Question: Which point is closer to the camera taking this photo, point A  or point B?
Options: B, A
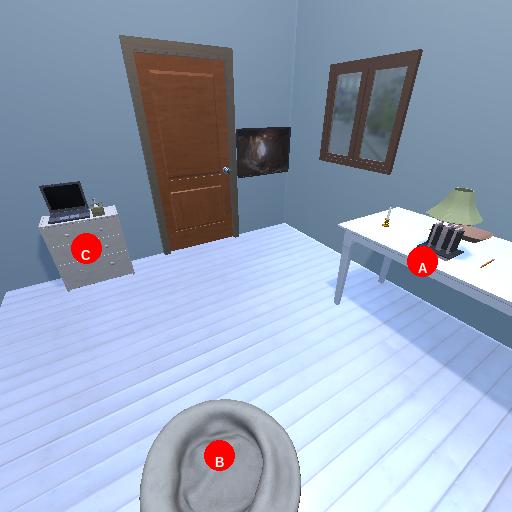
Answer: B